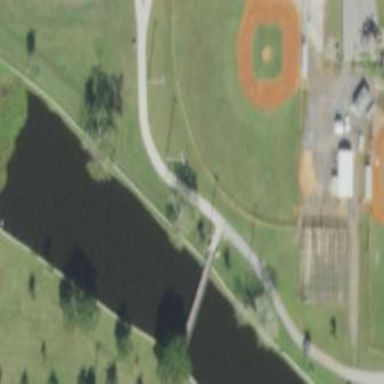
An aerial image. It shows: Baseball pitch for leisure land activities.